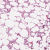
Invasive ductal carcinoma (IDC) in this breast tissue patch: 0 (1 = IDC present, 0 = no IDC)